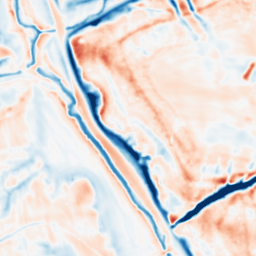
Category: multiscale
Decomposition family: dog_multiscale
Decomposition parameters: sigma_ratio: 1.6
n_scales: 4
base_sigma: 1
Upsampling method: bilinear
Upsampling parameters: scale: 8
Upsampling scale: 8